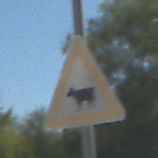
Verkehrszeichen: ViehtriebRechts
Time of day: Midday
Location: Outdoor (Nature)
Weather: Clear
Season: Summer
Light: Natural